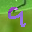
Label: 9